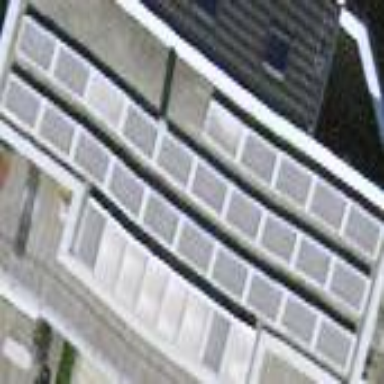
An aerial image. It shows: Solar photovoltaic panel generator producing electricity as small installation.